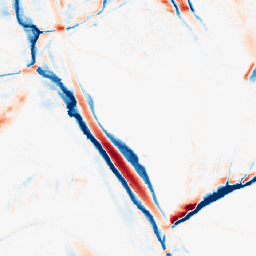
Category: morphological
Decomposition family: morphological_ellipse
Decomposition parameters: operation: average
width: 10
height: 30
Upsampling method: area
Upsampling parameters: scale: 2
Upsampling scale: 2